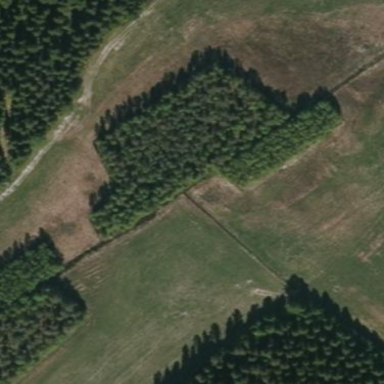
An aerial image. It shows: Forest area.